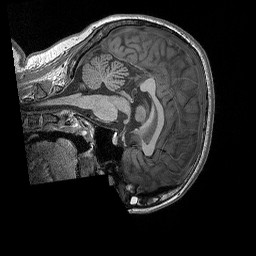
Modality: T1w
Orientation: sagittal
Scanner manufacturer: siemens
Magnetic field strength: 3 T
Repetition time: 2.3 s
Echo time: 0.00298 s